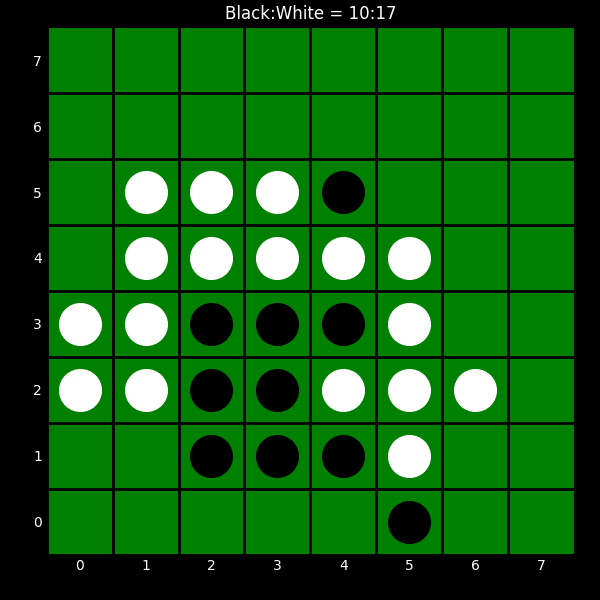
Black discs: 10
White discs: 17